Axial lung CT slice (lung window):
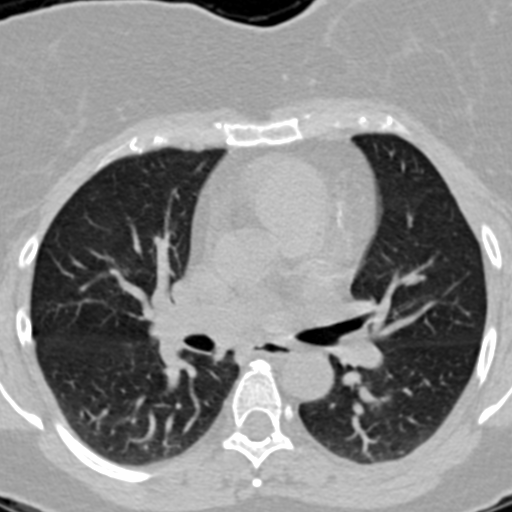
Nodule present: no